Question: How can I center the page in my firefox browser?

'''
* {
margin:0;
padding:0;
text-decoration:none;
list-style-type:none;
}
body {
background-color:#333333;
}
#wrapper {
margin:auto;
width:1000px;
height:1706px;
background-color: #999;
}
'''
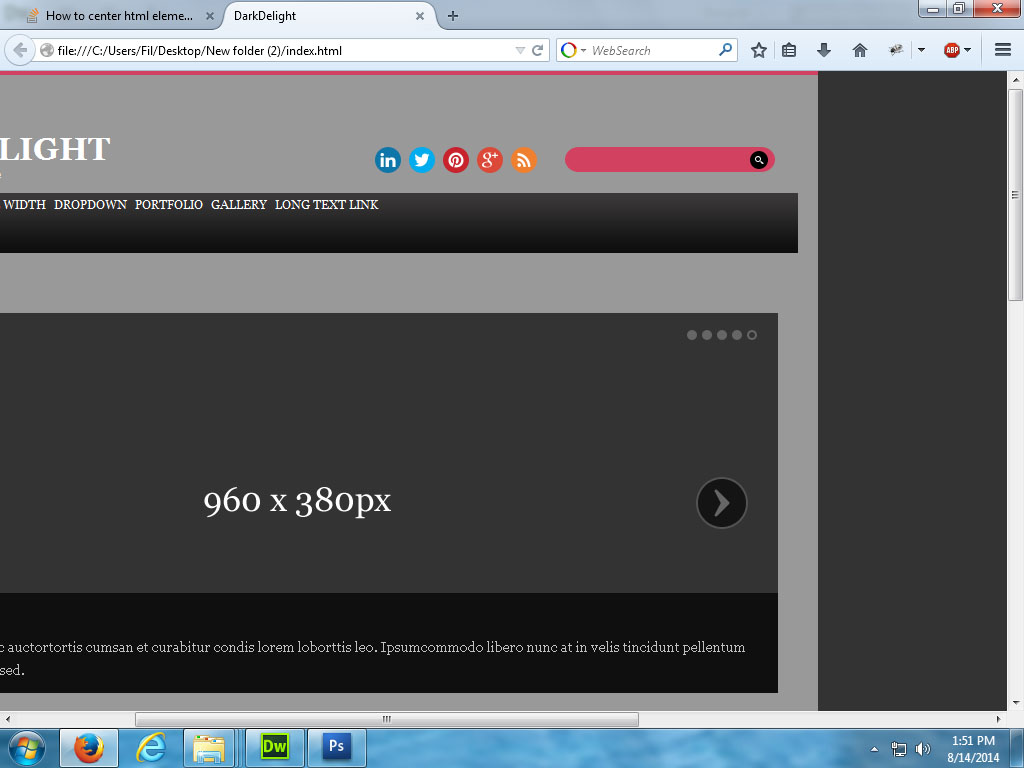
Answer: try this
'''
* {
margin:0;
padding:0;
text-decoration:none;
list-style-type:none;
}
body {
background-color:#333333;
overflow-x: hidden;
}
#wrapper {
margin: 0 auto;
width:1000px;
background-color: #999;
}
'''